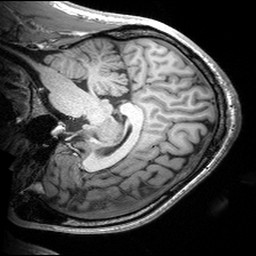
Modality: T1w
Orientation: sagittal
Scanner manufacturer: siemens
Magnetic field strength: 3 T
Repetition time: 2.53 s
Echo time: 0.00299 s